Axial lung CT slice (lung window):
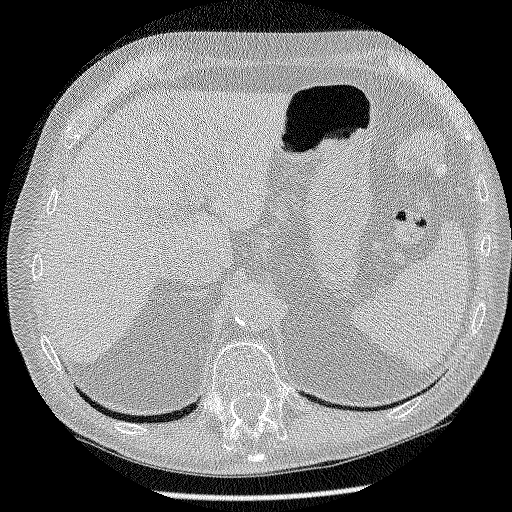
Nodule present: no